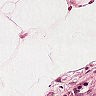
Metastatic tissue present: no